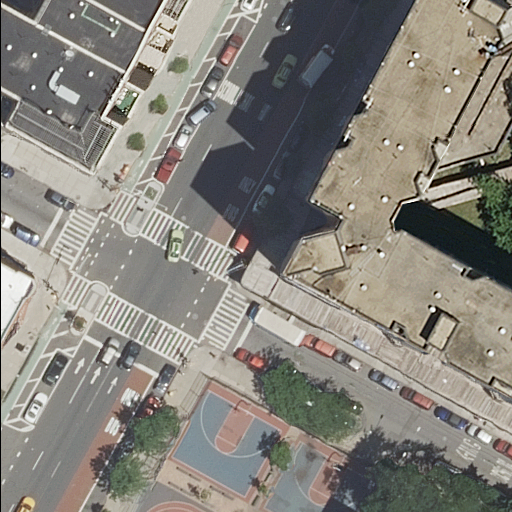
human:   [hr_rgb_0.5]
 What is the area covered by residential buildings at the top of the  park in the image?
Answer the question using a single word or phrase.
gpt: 965m2

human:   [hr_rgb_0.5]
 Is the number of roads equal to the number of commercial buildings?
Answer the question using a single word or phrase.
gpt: no

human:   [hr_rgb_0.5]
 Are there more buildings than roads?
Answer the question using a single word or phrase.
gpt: no

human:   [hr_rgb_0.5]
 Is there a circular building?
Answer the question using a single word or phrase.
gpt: no

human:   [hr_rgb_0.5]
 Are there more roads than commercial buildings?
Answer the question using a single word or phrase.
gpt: yes

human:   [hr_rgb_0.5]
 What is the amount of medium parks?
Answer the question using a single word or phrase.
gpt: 0

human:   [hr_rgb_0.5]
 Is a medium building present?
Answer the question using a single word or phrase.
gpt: no

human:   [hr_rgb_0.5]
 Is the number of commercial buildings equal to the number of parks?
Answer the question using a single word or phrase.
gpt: no

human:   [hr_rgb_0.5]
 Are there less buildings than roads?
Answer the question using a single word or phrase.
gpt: yes

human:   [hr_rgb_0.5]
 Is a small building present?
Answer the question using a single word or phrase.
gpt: yes

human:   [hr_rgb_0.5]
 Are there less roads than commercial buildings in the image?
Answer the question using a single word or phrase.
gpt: no

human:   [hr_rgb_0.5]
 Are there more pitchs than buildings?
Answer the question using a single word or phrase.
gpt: no

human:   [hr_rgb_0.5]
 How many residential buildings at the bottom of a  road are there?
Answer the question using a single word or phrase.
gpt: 2

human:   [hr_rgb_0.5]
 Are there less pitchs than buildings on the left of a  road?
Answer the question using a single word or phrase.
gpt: no

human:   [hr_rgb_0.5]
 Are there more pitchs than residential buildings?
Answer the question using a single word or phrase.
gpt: no

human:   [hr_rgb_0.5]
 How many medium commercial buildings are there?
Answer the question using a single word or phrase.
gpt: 0

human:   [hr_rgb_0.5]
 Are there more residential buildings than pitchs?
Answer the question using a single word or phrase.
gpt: yes

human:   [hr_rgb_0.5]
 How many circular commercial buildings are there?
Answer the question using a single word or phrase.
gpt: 0

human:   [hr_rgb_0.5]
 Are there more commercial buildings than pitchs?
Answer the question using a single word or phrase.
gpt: no

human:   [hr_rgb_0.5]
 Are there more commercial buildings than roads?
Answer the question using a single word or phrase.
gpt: no

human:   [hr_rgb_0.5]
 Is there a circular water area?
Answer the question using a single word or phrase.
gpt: no

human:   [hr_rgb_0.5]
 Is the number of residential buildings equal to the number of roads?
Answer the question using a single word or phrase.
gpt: no

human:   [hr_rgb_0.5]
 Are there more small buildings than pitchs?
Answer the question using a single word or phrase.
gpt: no

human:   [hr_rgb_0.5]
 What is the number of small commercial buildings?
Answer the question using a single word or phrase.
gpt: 0

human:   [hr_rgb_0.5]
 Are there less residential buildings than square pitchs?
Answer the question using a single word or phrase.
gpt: no

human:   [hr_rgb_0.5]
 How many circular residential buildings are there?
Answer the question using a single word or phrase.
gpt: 0

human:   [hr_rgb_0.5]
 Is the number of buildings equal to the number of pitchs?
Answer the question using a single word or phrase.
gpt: no

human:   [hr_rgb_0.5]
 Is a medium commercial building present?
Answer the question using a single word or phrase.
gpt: no

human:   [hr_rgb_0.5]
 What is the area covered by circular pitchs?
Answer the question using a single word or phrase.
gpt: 0m2

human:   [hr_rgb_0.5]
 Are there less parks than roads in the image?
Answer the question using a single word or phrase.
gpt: yes

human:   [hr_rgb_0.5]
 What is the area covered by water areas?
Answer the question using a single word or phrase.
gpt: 0m2

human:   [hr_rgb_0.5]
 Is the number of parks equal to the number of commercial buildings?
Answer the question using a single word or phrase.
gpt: no

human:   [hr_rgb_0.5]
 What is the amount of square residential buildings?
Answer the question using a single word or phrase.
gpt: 0

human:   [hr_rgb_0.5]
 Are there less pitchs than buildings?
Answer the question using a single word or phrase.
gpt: yes

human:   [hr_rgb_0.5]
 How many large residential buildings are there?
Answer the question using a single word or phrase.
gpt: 1

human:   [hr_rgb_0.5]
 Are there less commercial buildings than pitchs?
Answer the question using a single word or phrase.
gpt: yes